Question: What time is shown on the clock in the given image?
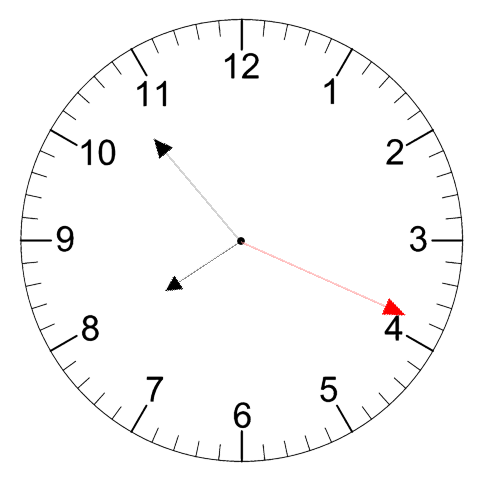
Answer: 07:53:19